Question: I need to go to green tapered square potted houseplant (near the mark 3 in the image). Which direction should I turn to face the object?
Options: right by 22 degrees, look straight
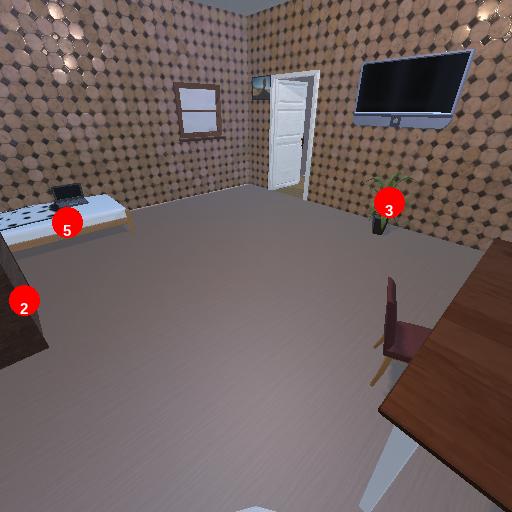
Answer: right by 22 degrees